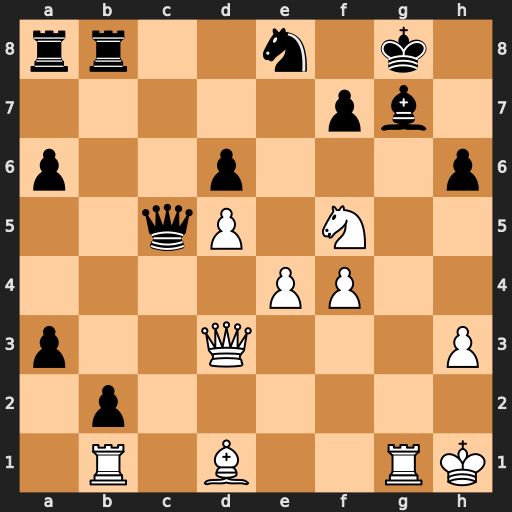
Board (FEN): rr2n1k1/5pb1/p2p3p/2qP1N2/4PP2/p2Q3P/1p6/1R1B2RK
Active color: w
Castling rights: -
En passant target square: -
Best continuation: Rxg7+ Nxg7 Qg3 Qd4 Nxd4